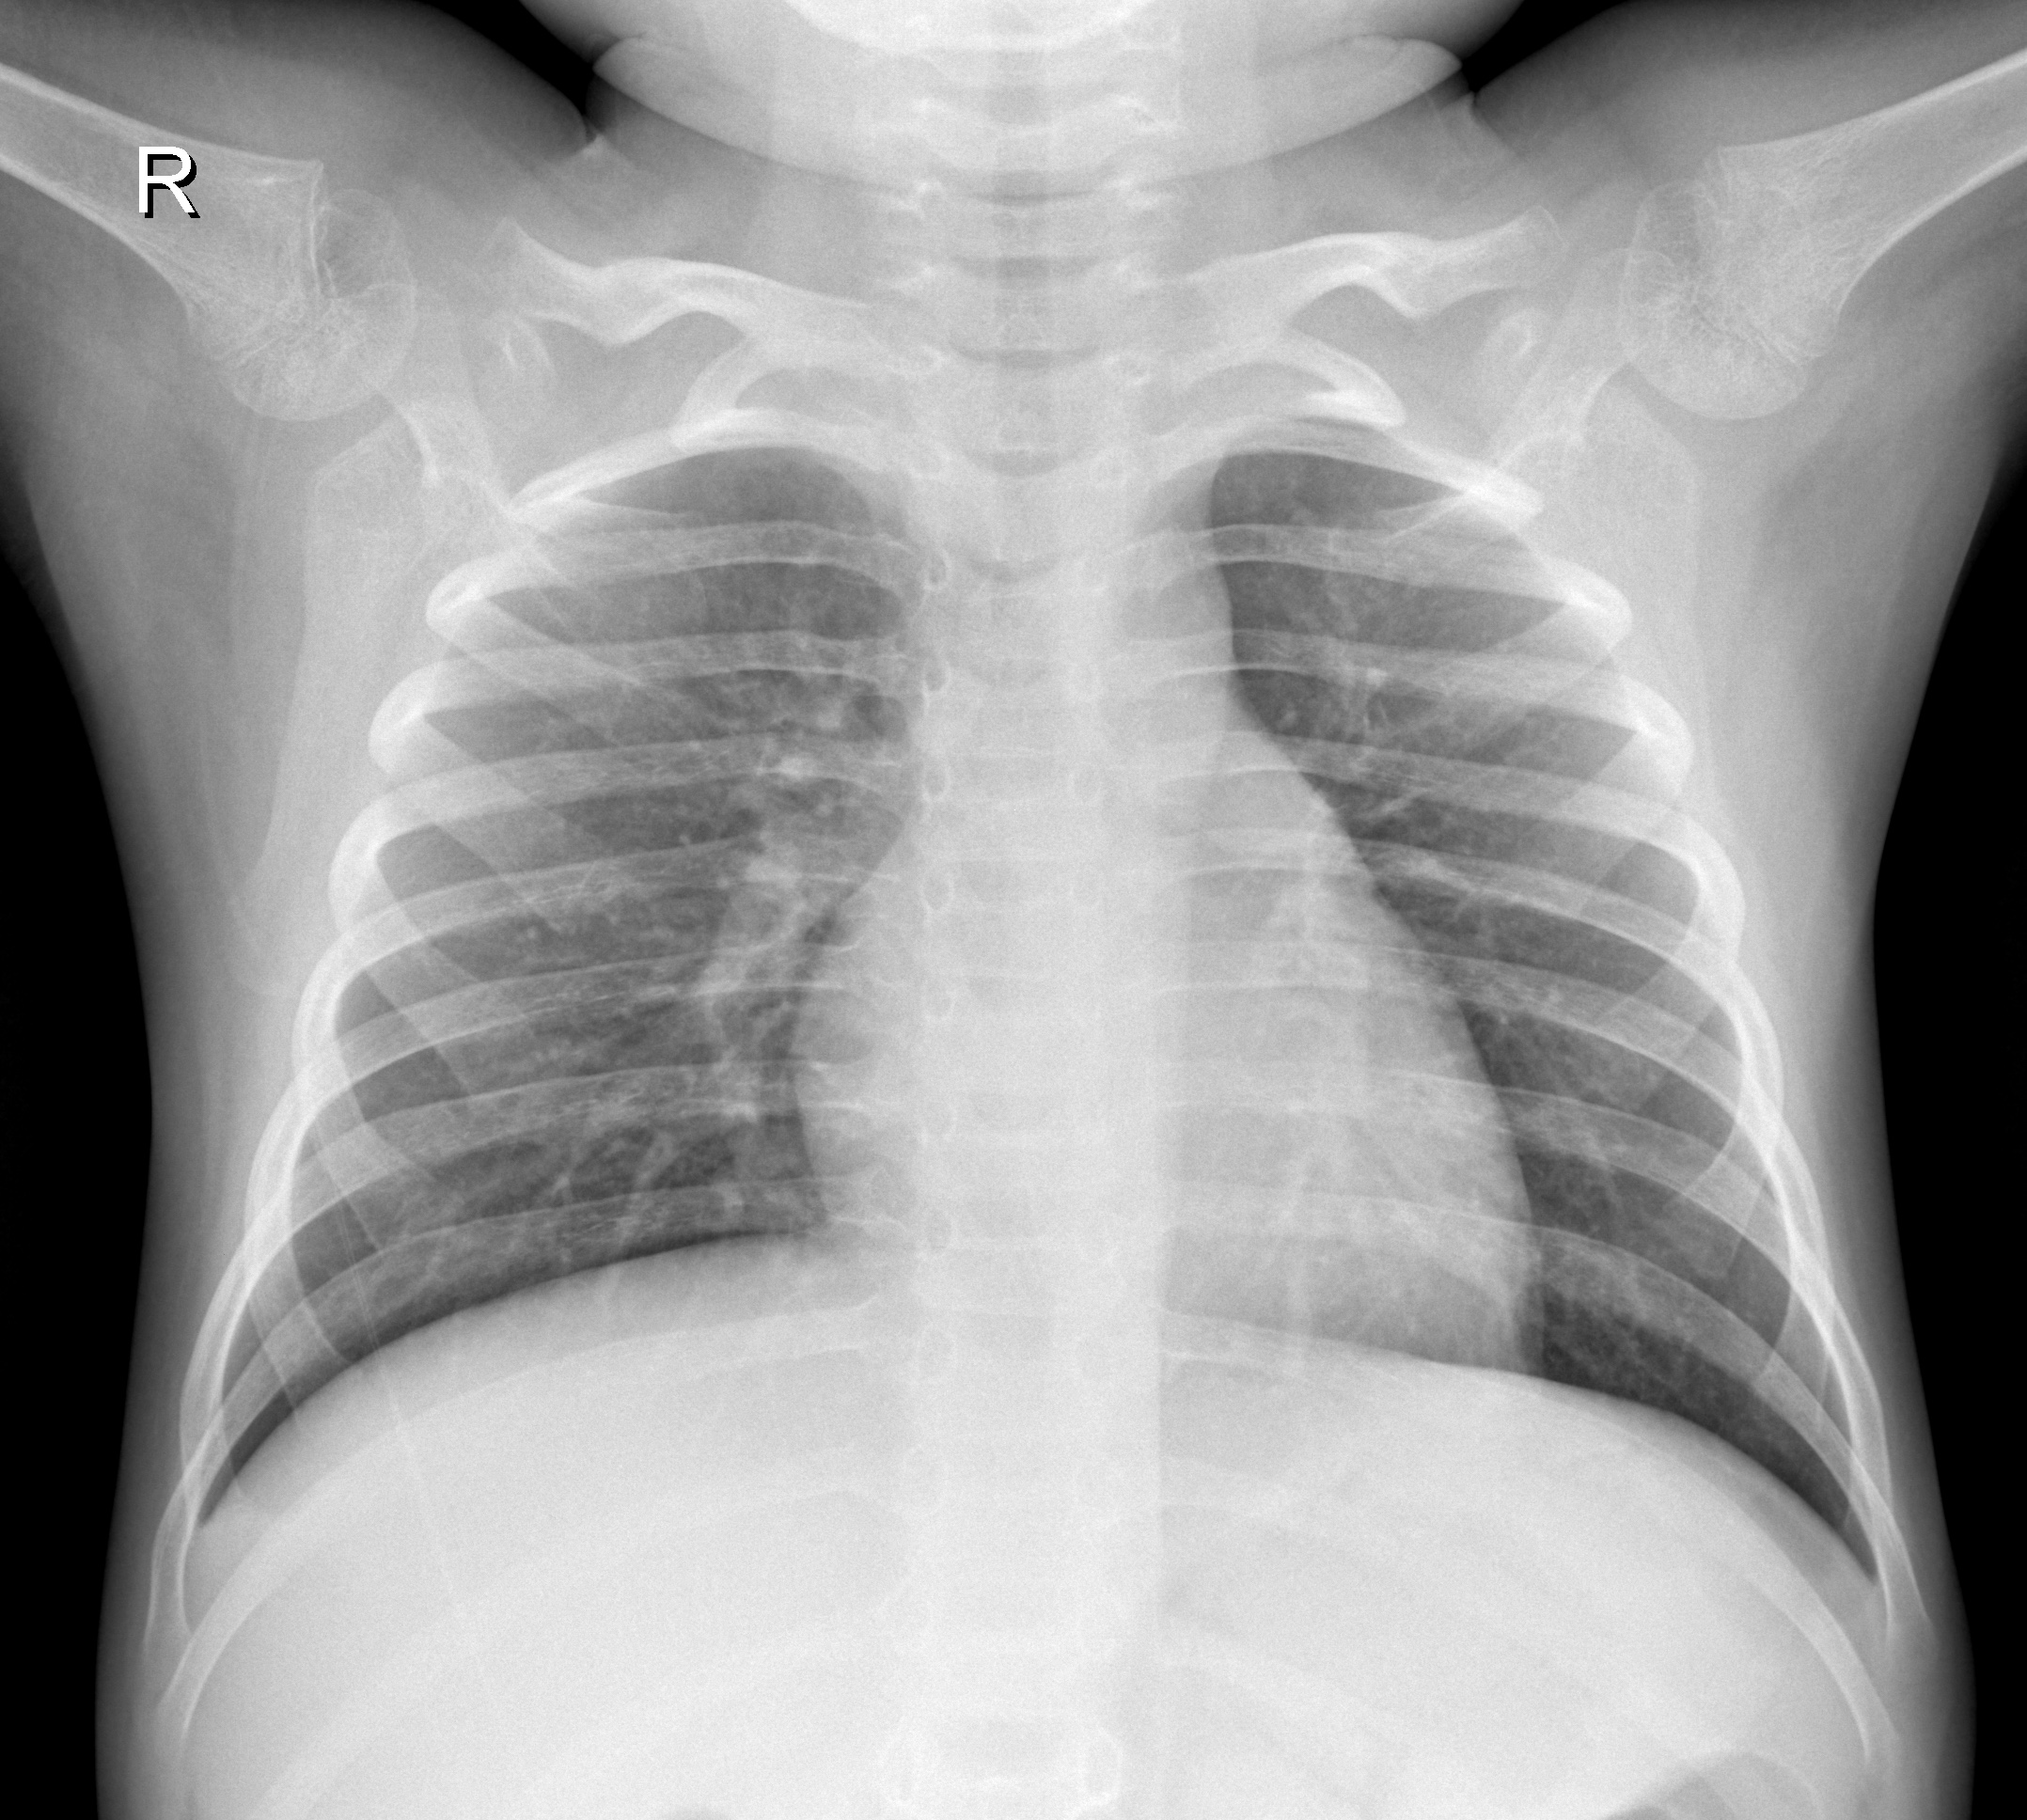
Diagnosis: NORMAL